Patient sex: F
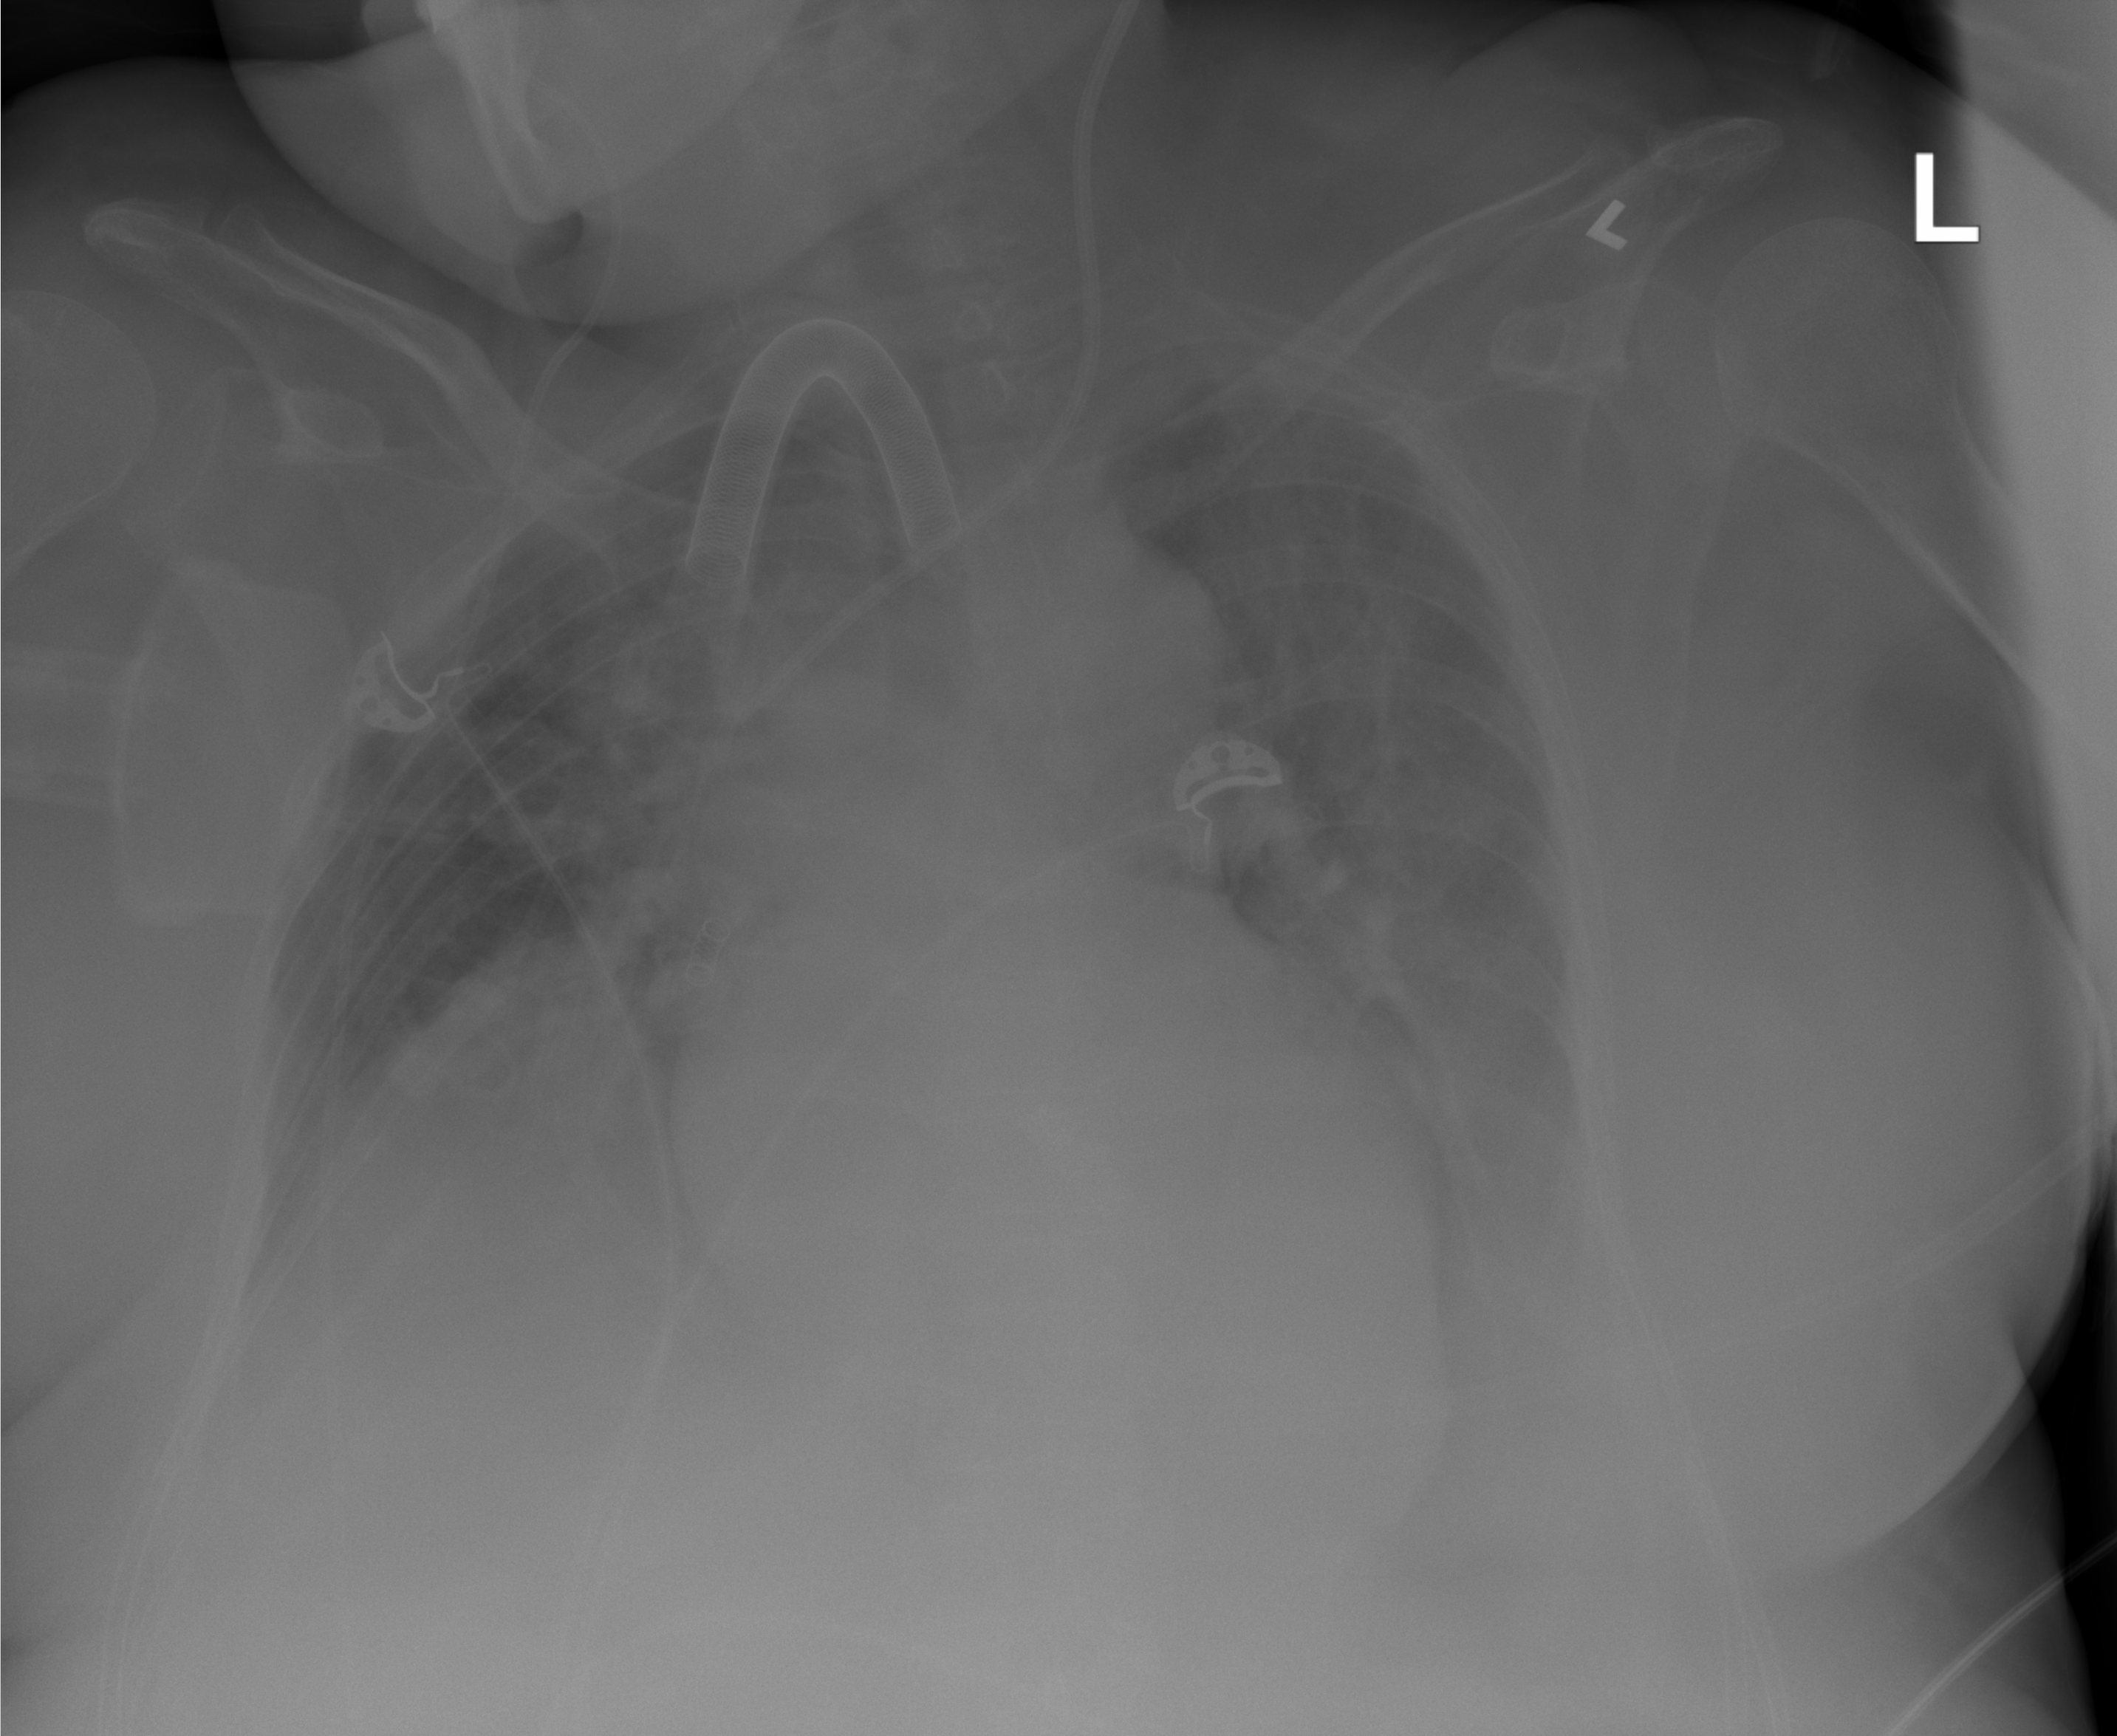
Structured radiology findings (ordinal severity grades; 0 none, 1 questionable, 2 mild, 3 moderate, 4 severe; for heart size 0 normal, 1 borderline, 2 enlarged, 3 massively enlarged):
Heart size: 2
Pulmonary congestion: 2
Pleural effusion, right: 2
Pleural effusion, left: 2
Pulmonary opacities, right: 1
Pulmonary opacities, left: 2
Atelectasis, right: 3
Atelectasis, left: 3